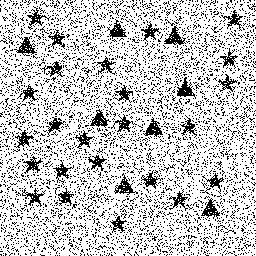
Squares: 0
Triangles: 8
Stars: 24
Total shapes: 32